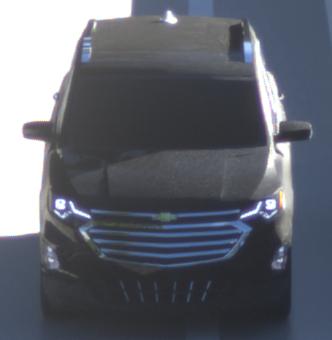
Make: Chevrolet
Model: Equinox
Detailed model: Gen. 2
Model produced from: 2015
Model produced until: 2017
Doors: 5
Color: black
Road condition: wet road
Daytime: sunrise or sunset
Contrast: medium contrast